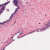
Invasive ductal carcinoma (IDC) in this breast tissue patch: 0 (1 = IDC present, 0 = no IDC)